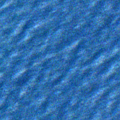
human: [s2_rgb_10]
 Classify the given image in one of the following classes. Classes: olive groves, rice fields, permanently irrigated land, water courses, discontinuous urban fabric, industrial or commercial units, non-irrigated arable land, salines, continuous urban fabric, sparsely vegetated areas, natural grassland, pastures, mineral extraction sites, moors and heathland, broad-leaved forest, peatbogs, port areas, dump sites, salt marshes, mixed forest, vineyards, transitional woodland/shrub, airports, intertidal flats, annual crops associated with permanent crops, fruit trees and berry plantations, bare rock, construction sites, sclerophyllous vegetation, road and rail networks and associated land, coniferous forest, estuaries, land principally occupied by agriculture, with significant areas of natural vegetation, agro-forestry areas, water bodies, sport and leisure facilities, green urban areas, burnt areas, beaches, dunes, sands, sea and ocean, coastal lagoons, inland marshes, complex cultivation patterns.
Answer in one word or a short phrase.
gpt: sea and ocean